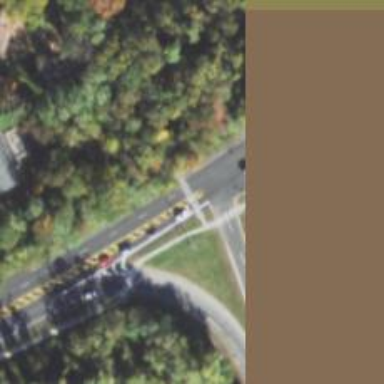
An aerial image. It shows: Marked road crossing.